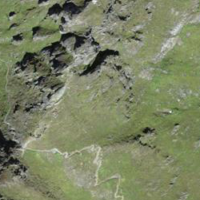
EUNIS habitat code: 26
Species observed at this site:
Campanula scheuchzeri